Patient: sex F, age 75
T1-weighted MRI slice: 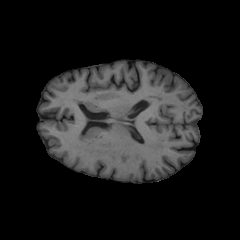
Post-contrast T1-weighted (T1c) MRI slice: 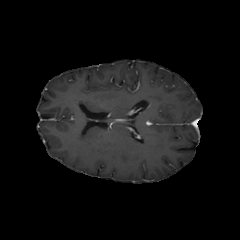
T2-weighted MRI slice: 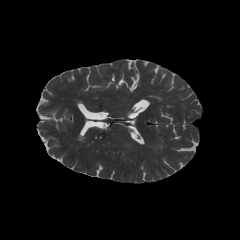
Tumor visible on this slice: no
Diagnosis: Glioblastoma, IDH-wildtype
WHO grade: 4